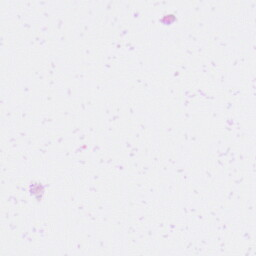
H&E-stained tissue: Skin